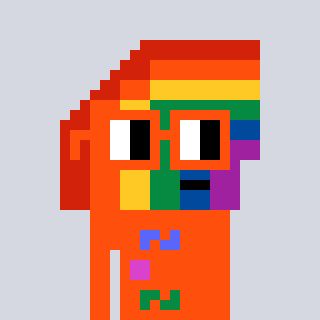
a pixel art character with square orange glasses, a rainbow-shaped head and a orange-colored body on a cool background